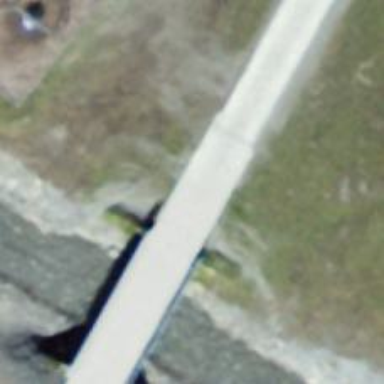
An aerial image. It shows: Concrete bridge over track with grade 2 surface.